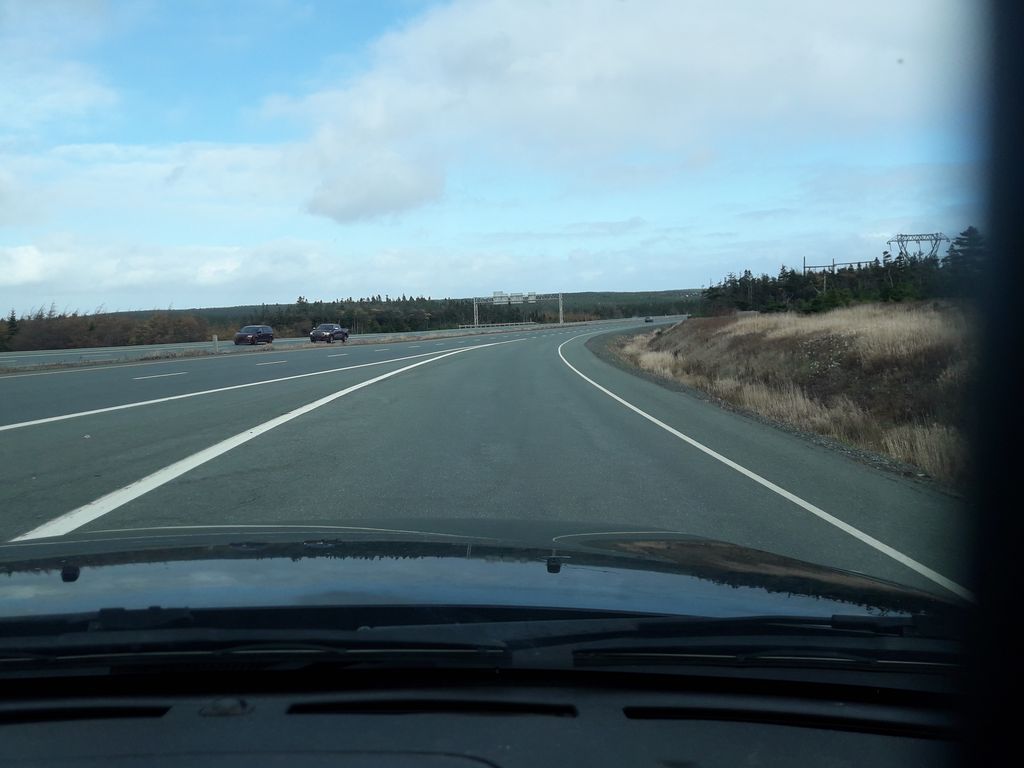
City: st_johns